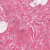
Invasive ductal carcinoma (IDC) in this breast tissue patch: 0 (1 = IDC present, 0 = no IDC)